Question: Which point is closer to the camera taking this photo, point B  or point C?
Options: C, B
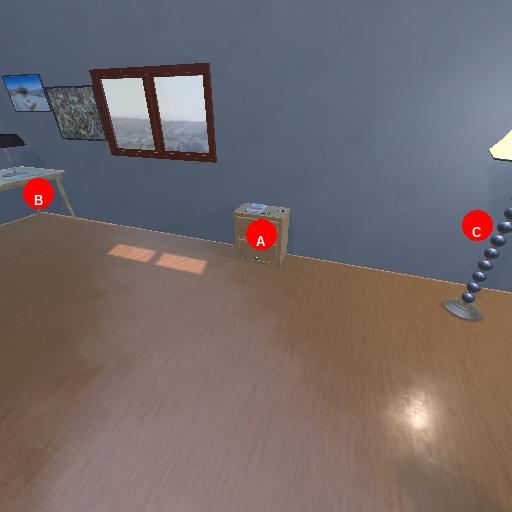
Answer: C